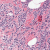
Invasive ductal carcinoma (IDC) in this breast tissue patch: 0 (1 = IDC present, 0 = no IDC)